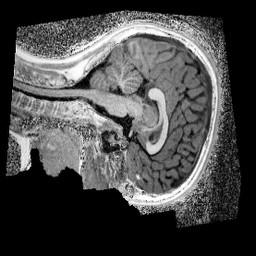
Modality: UNIT1_denoised
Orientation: sagittal
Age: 10
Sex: female
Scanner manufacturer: siemens
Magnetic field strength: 3 T
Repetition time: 4 s
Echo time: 0.00299 s